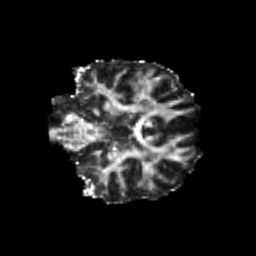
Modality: FA
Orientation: coronal
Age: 26
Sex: female
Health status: healthy
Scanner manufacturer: philips
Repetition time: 7.393 s
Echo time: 0.08599 s